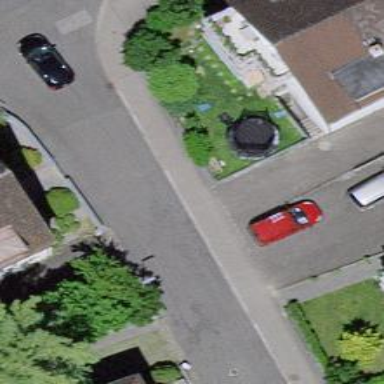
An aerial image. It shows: Sidewalk along the footway.